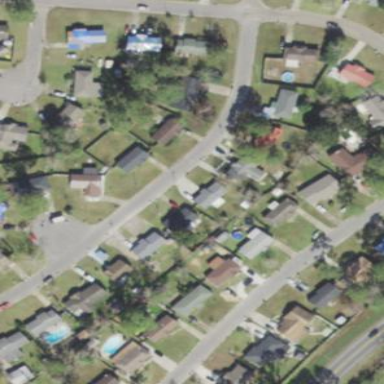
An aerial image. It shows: This residential area consists of single-family homes.